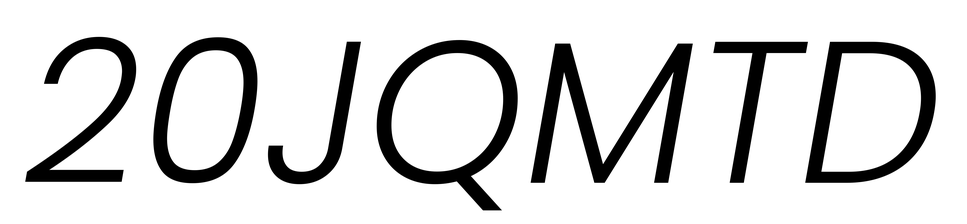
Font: Poppins-LightItalic